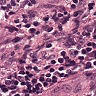
Metastatic tissue present: yes